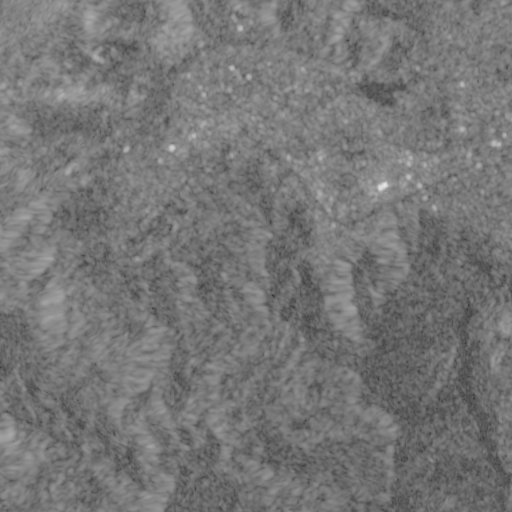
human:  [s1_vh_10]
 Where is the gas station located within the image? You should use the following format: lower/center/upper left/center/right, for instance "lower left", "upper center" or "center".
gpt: The gas station is located in the center right of the image.
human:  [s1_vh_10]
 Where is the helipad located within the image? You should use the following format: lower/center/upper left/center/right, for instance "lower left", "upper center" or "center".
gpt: The helipad is located in the upper right of the image.
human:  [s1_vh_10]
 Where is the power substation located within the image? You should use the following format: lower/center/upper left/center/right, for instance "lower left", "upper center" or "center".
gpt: The power substation is located in the upper left of the image.
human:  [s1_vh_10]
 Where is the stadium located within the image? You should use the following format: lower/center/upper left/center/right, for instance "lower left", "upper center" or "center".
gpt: The stadium is located in the upper right of the image.
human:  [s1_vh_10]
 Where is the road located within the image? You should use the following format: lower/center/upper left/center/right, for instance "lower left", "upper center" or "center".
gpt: There is no road in the image.

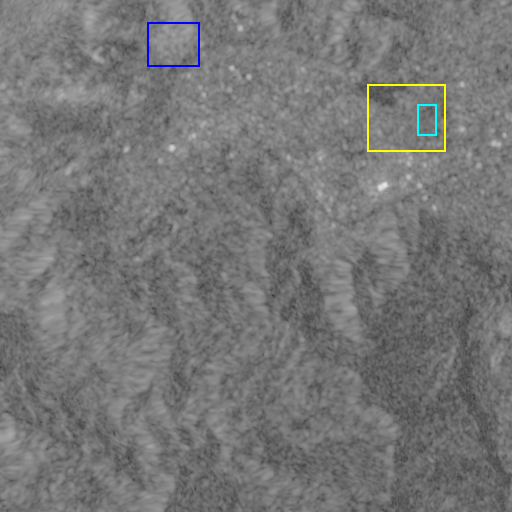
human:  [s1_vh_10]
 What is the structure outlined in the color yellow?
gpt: The structure outlined in yellow is a park.
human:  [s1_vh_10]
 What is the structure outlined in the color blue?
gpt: The structure outlined in blue is a power substation.
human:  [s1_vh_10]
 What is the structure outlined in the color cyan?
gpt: The structure outlined in cyan is a stadium.
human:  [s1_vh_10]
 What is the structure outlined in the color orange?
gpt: There is no orange outline.